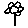
Label: flower